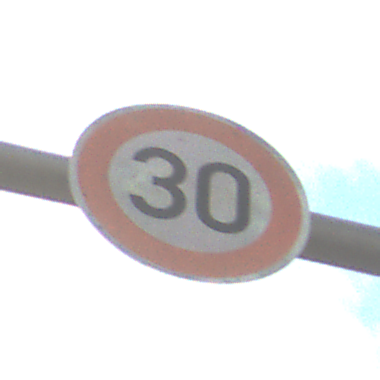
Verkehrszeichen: Geschwindigkeit30
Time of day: MorningAfternoon
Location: Outdoor (Nature)
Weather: PartlyCloudy
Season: Autumn
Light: Natural